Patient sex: F
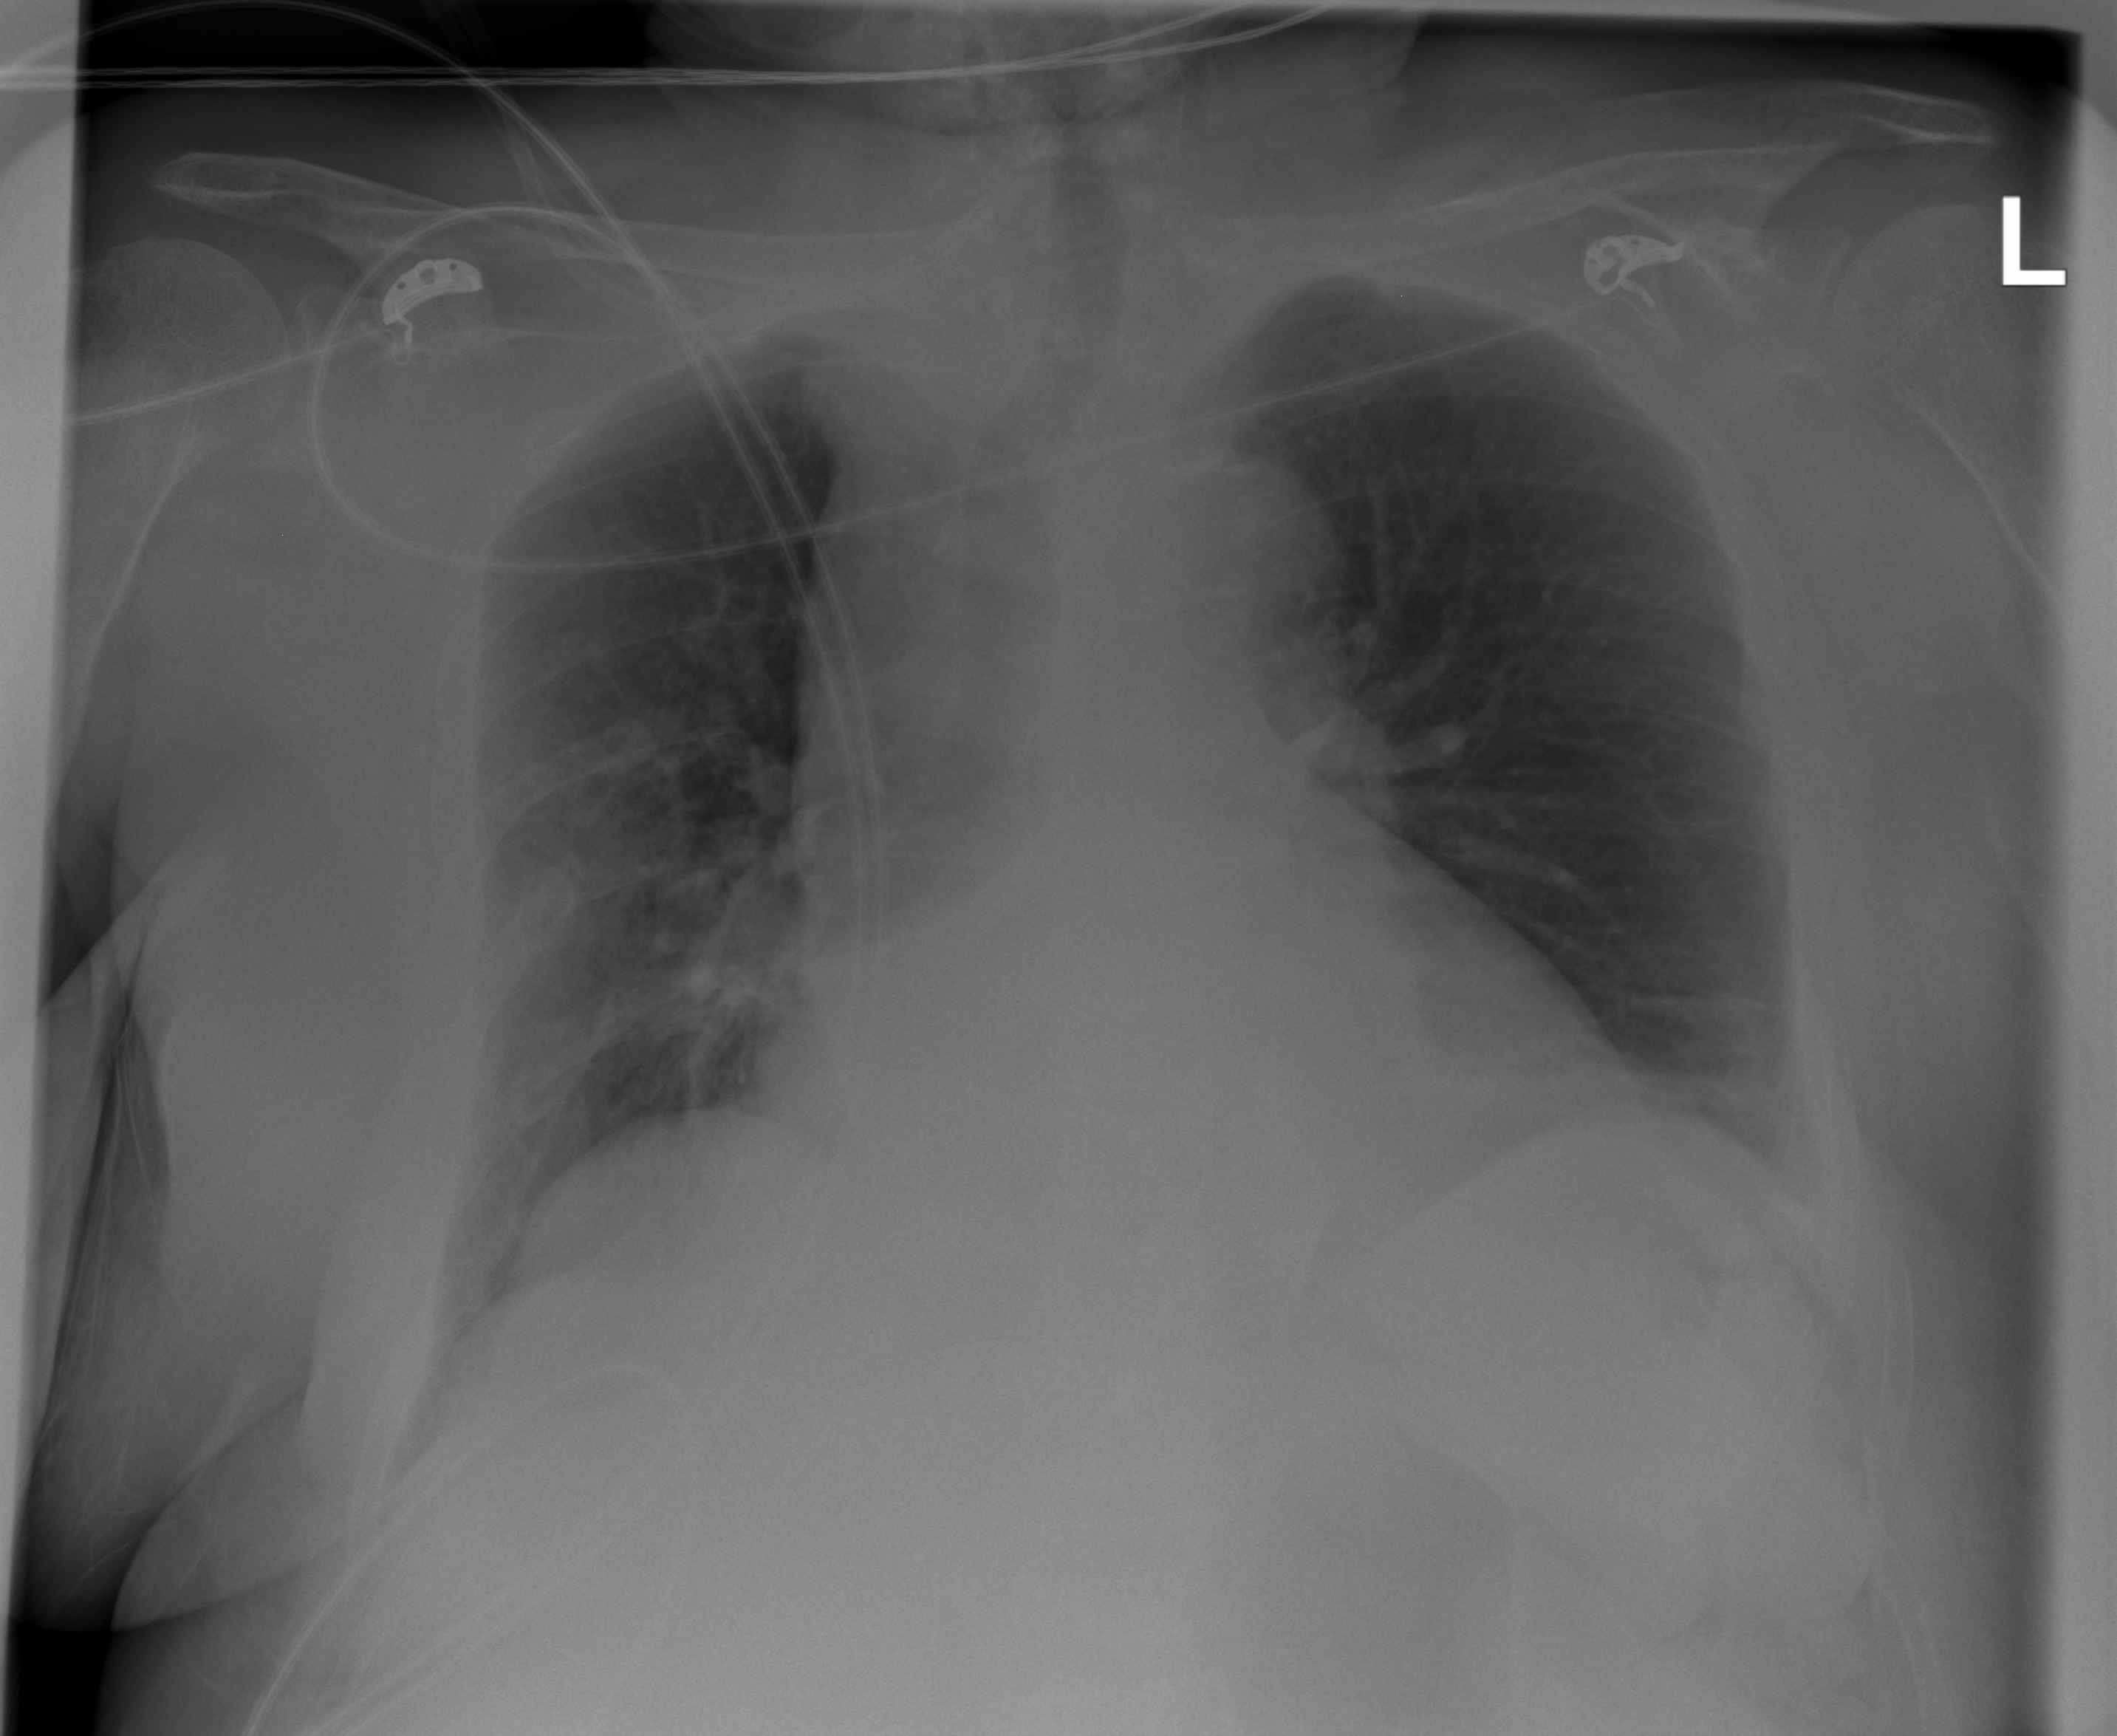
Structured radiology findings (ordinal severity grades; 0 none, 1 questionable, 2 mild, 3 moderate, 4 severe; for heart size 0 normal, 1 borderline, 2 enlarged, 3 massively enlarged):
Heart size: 2
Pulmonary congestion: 0
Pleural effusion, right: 0
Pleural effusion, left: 1
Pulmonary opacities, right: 2
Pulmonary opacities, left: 0
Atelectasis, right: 2
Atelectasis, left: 2